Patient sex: M
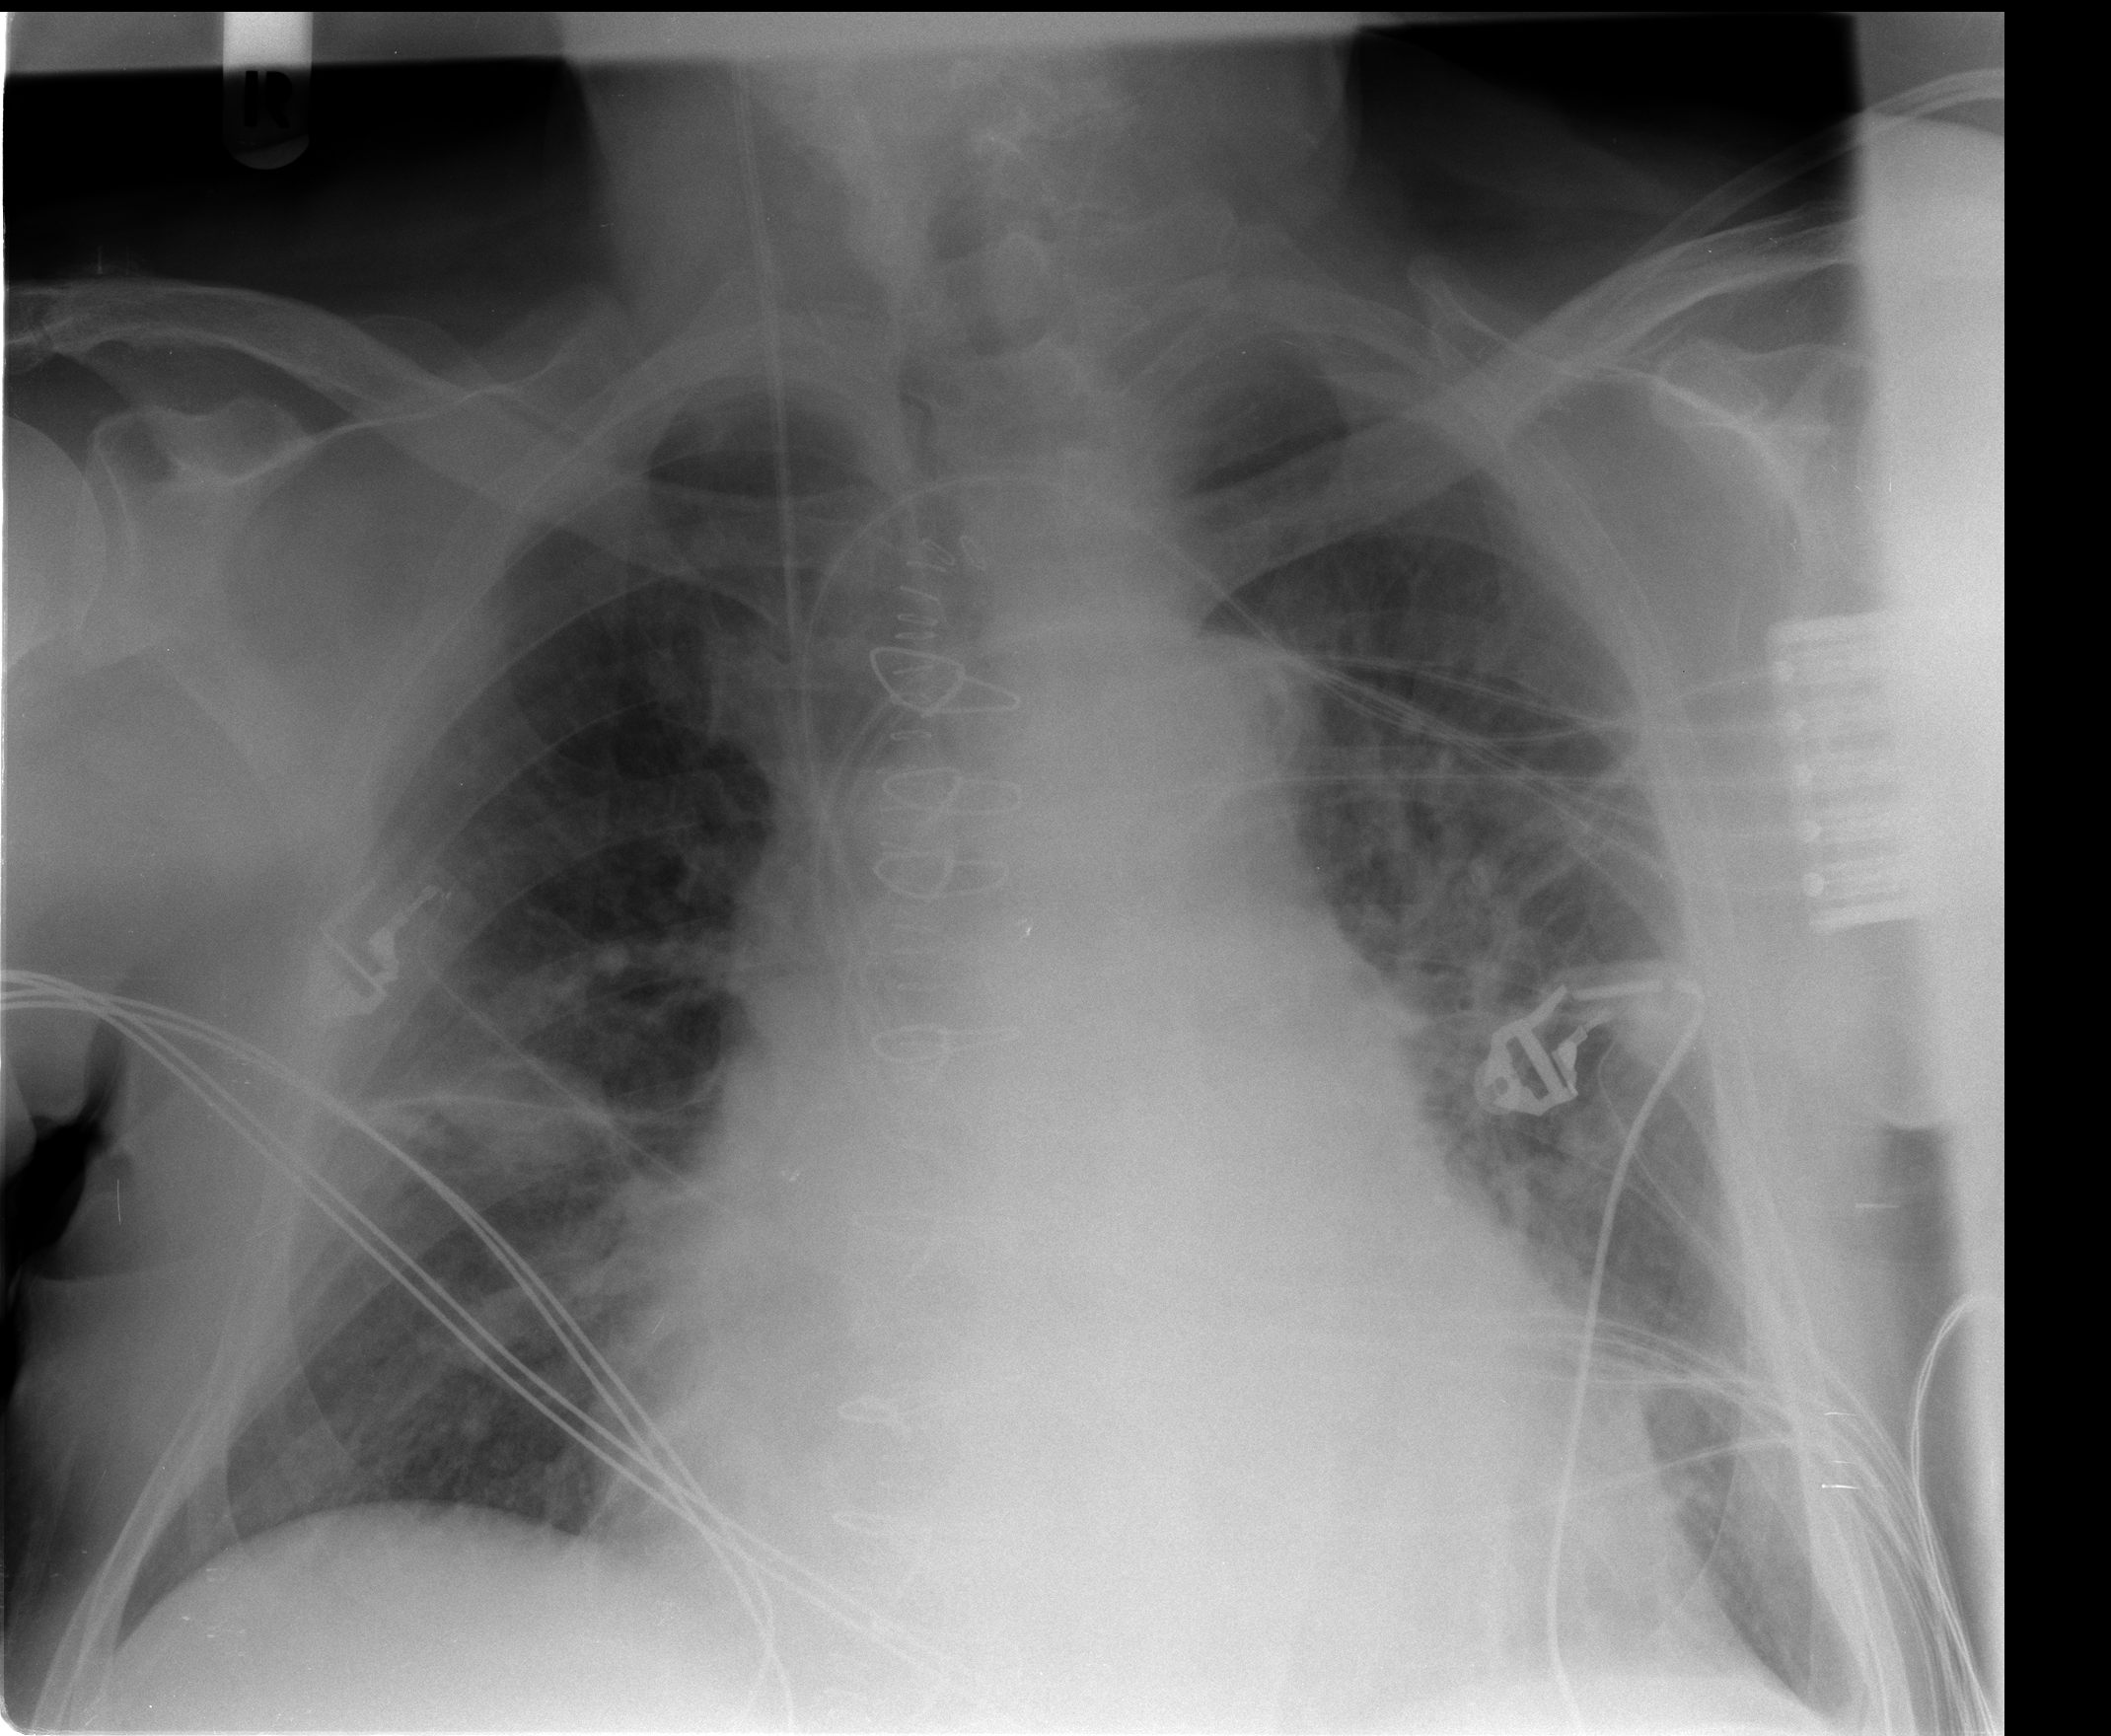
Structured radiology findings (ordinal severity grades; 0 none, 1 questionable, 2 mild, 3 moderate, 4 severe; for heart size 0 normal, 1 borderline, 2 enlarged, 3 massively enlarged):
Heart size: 2
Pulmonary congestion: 3
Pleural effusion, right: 0
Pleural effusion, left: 0
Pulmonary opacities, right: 0
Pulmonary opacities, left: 1
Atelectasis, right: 2
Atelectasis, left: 2